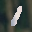
Label: 1